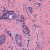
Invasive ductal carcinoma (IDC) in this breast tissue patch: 1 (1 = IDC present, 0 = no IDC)